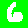
Digit: 6